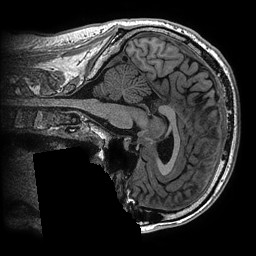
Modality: T1w
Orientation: sagittal
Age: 36
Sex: male
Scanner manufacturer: ge
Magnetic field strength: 3 T
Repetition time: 0.006952 s
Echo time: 0.00292 s